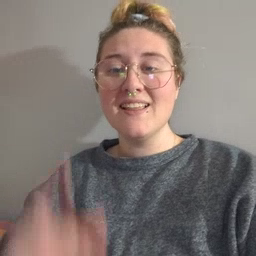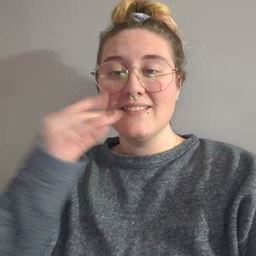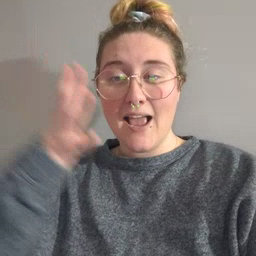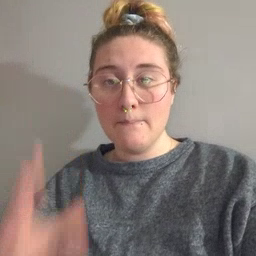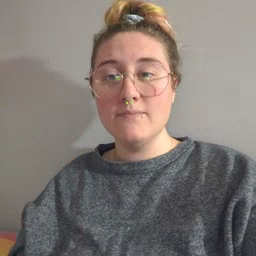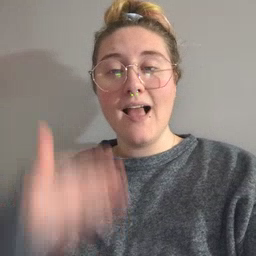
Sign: lamp